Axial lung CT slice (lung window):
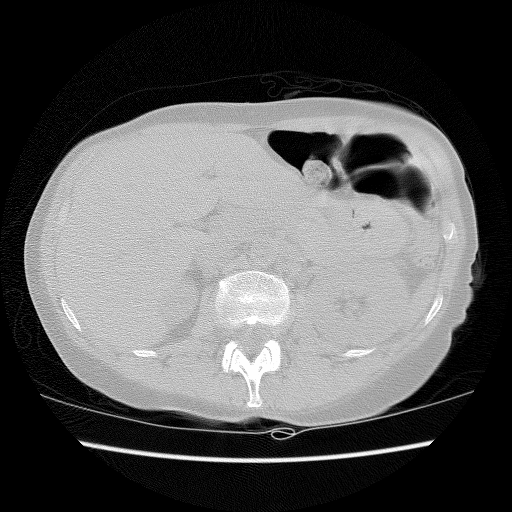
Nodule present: no